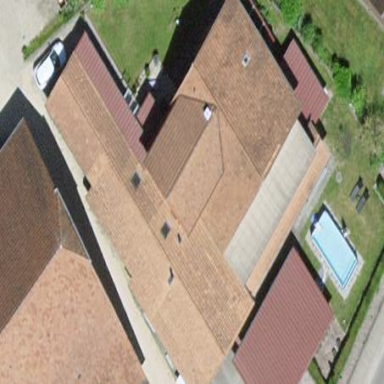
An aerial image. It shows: Residential building.